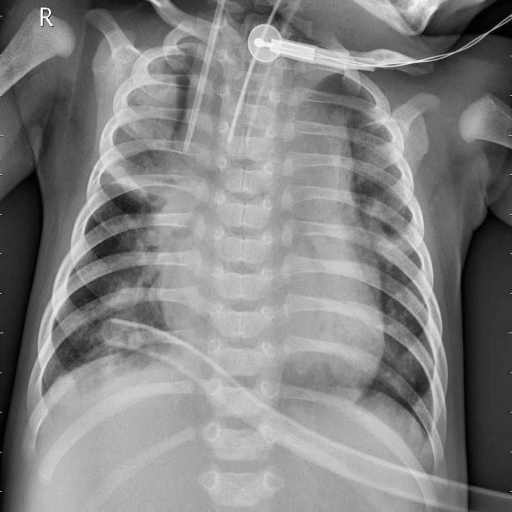
Finding: PNEUMONIA